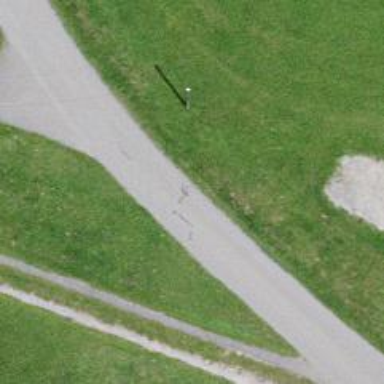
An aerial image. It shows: Unclassified road with grade1 track type.